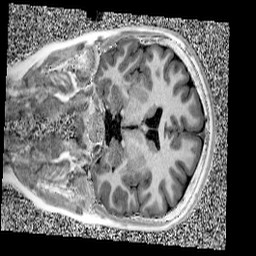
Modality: UNIT1
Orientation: coronal
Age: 12
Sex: female
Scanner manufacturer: siemens
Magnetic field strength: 3 T
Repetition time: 4 s
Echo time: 0.00299 s